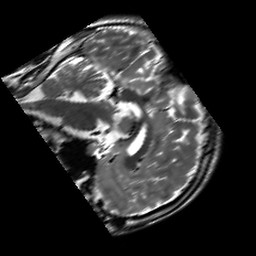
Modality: T2w
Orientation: sagittal
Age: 24
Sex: male
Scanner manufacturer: siemens
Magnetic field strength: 3 T
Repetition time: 7 s
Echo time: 0.09 s